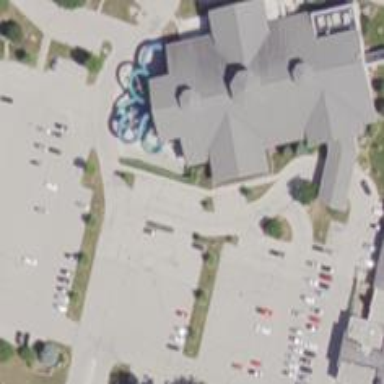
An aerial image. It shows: Building located in water park.